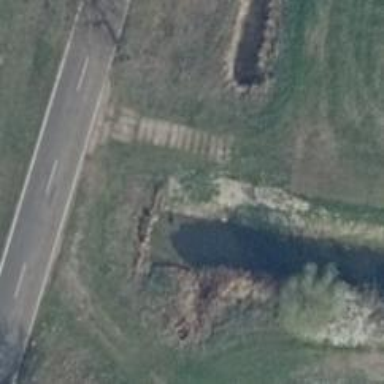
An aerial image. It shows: Culvert tunnel.